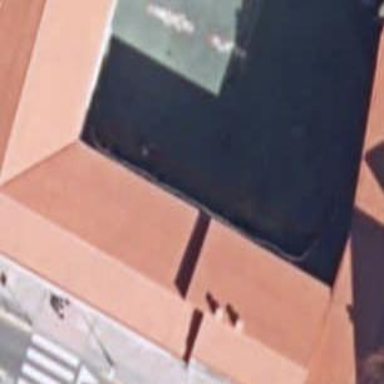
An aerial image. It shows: School building.